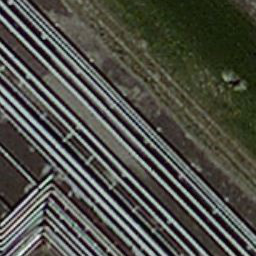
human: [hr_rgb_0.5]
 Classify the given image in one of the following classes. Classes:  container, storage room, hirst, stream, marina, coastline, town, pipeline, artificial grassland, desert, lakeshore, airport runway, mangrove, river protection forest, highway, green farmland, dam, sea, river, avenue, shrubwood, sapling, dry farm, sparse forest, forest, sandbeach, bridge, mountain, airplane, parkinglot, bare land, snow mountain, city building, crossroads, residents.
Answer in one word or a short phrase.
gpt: pipeline